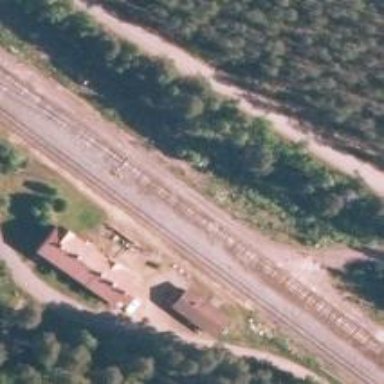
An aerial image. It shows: Site related to railway infrastructure.